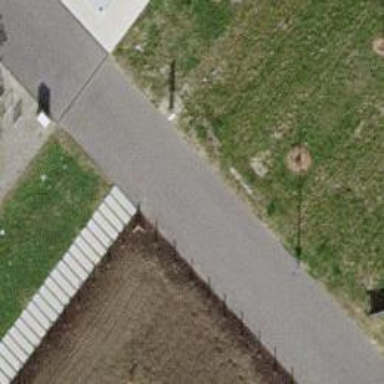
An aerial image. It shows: Footway along the road.